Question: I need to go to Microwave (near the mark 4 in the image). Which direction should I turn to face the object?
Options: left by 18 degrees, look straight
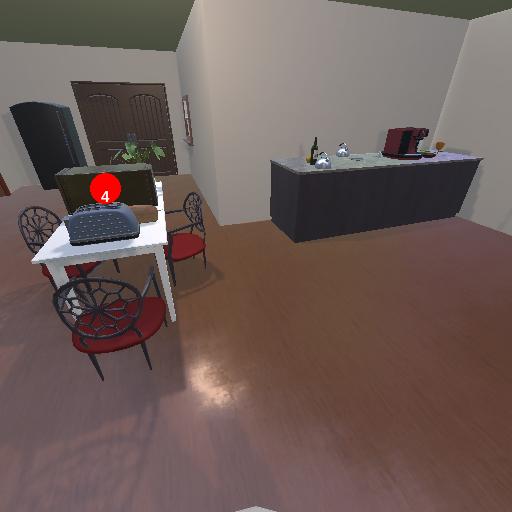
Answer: left by 18 degrees